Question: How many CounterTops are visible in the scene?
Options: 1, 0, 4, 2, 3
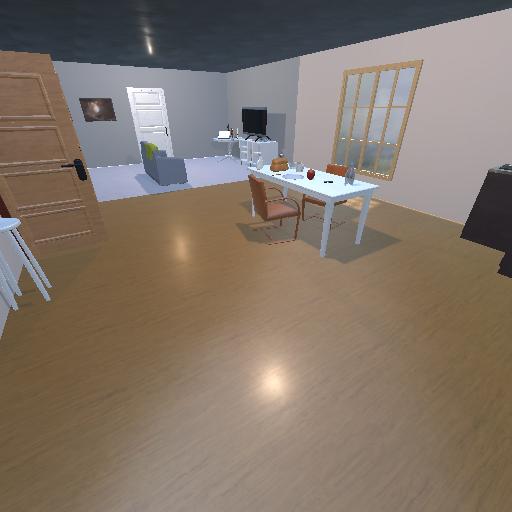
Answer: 1